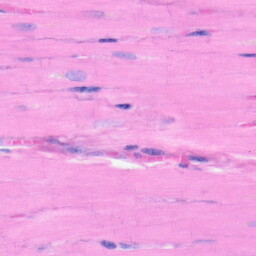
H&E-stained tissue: Heart